Question: I have this initial configuration in my route.config.
-

Now how should I specify that anything after /albums/, like
1. /albums/bollywood
2. /albums/bollywood/hindi
3. /albums/tollywood
4. /albums/bollywood/hindi/old
5. /albums/bollywood/hindi/old/kishore
like this chain goes on. How to configure if url starts with /albums/ , please render
Because I don't have any bollywood,tollywood actions.
In actual, I have Welcome controller and action Selected.. thats it.
All others are templates.
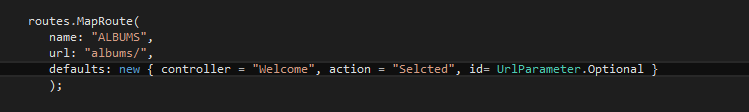
Answer: try
'''
routes.MapRoute(
name: "Album",
url: "Album/{*anything}",
defaults: new { controller = "Album",action = "Index",id = UrlParameter.Optional }
);
'''
(if you also have the default route, this should go before it)